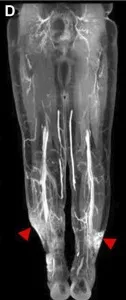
Symptoms, MRL image, and electron photomicrographs of skin biopsy. (D) Normal lymphatic trunks, but stagnant contrast media at ankle denoting disruption of lymphatic capillaries.
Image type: radiology (mri)